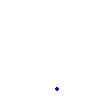
Particle: kaon